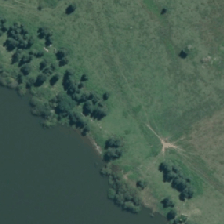
Land cover: deciduous_hardwood